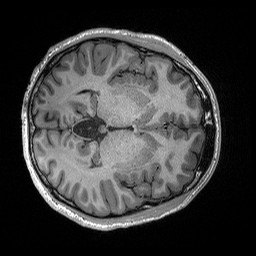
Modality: T1w
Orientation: axial
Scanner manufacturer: siemens
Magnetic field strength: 3 T
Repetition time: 2.3 s
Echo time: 0.00294 s